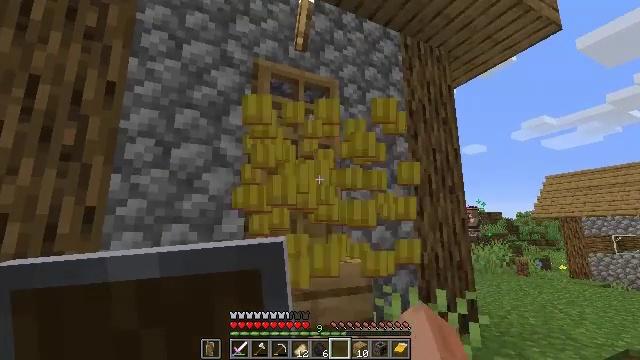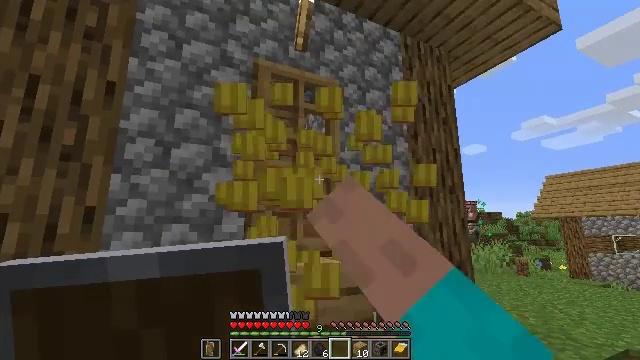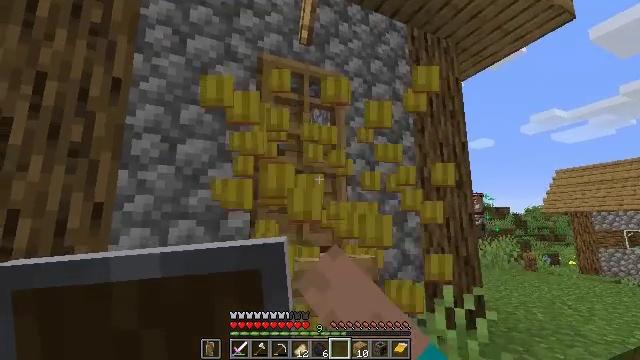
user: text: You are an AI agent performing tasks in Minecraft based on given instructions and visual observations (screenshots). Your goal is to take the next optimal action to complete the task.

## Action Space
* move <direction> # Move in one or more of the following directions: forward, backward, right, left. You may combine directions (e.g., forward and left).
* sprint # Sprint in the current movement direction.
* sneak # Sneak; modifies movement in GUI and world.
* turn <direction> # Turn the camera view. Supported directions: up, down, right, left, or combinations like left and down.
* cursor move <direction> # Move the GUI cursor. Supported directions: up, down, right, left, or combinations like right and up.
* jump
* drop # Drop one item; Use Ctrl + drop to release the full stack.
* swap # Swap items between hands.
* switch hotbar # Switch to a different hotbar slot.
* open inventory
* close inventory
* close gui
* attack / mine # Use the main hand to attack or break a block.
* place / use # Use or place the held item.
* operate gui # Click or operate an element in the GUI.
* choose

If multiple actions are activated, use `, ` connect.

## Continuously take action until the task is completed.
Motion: motion action
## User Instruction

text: Collect a hay block for crafting.
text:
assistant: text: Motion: sneak, attack / mine
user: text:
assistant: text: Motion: move forward, sneak, turn left and down, attack / mine
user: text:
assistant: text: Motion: sneak, attack / mine